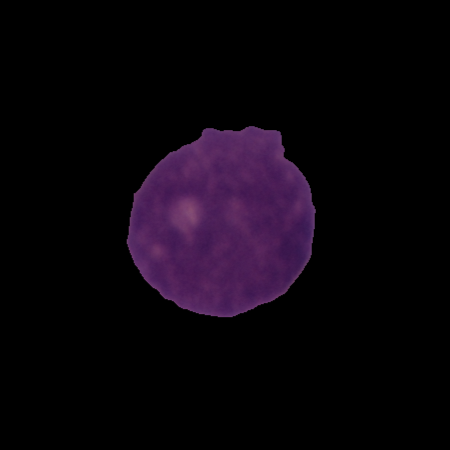
Label: cancer